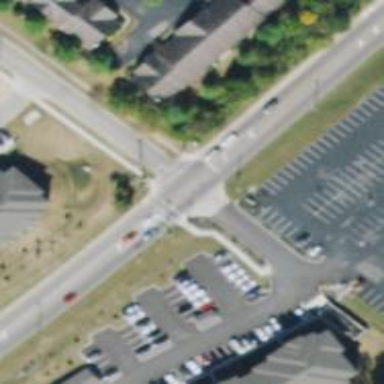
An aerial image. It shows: Marked crossing on footway.